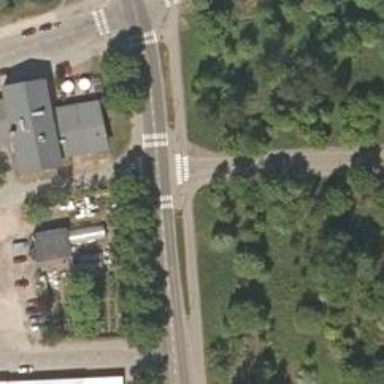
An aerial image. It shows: Asphalt cycleway featuring zebra crossing. The crossing is uncontrolled.